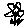
Label: flower